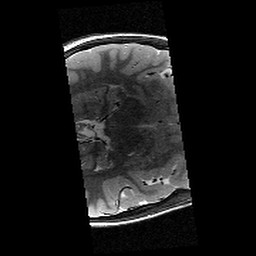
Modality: T2w
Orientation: axial
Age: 11
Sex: male
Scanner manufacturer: siemens
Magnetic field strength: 3 T
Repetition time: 9.23 s
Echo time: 0.067 s